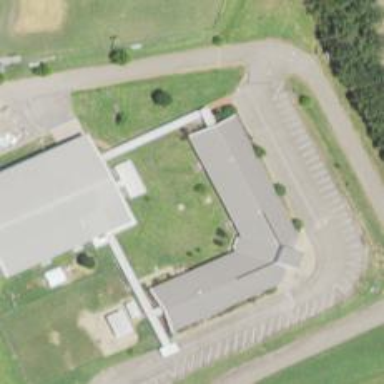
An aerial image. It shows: School.